Question: I have export the sql file for one my client but something is make me confuse.
I view the total size for the SQL in phpmyadmin and it is show this

But, when I Export it, it just become 7.07mb only. Does is something wrong or no?
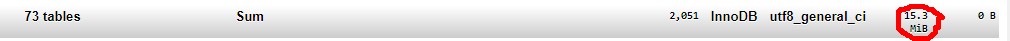
Answer: It is totally fine, there is nothing wrong.
When we export database, SQL compress it, so that's why the size of exported database is less than the actual size.
so no worries :)